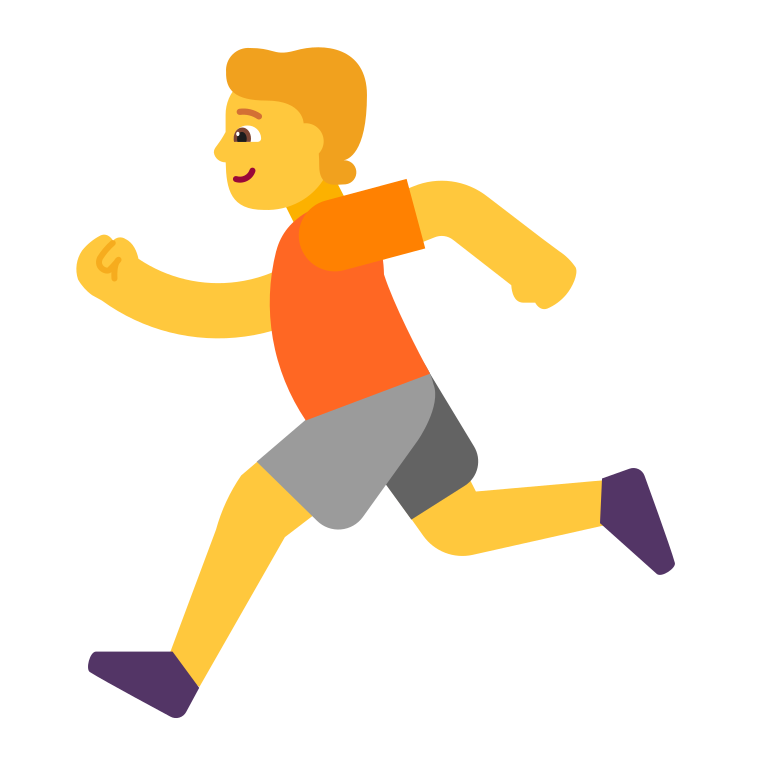
person running flat default